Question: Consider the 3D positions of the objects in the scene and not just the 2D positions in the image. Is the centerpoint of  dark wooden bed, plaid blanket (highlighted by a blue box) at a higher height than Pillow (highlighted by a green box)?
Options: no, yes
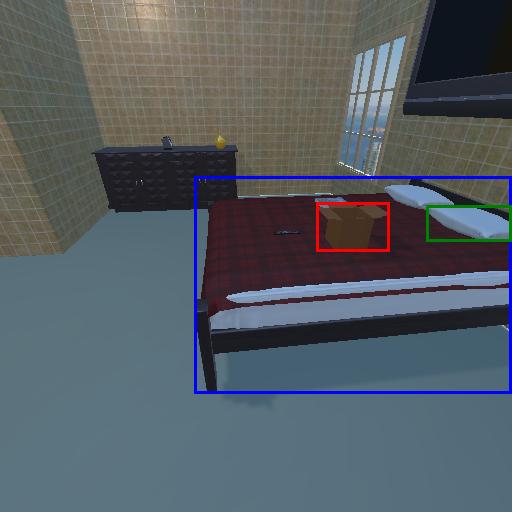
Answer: no